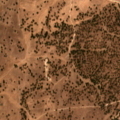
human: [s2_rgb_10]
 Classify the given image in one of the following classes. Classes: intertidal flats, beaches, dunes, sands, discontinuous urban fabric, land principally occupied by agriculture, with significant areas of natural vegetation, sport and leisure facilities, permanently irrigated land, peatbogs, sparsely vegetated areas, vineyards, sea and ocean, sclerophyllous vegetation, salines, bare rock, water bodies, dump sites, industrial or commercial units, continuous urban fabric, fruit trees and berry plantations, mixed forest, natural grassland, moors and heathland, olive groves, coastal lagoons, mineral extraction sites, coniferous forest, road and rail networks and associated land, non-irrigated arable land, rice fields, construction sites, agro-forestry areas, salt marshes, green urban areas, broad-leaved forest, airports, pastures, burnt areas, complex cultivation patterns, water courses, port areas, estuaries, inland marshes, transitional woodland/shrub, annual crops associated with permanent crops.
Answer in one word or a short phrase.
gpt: non-irrigated arable land, agro-forestry areas, broad-leaved forest